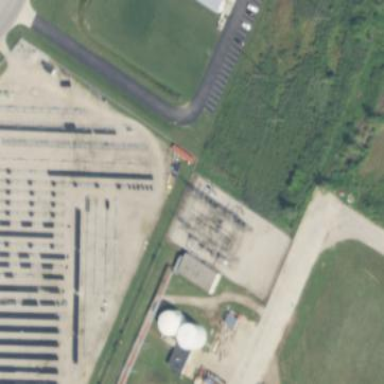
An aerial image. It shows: Outdoor industrial power substation.